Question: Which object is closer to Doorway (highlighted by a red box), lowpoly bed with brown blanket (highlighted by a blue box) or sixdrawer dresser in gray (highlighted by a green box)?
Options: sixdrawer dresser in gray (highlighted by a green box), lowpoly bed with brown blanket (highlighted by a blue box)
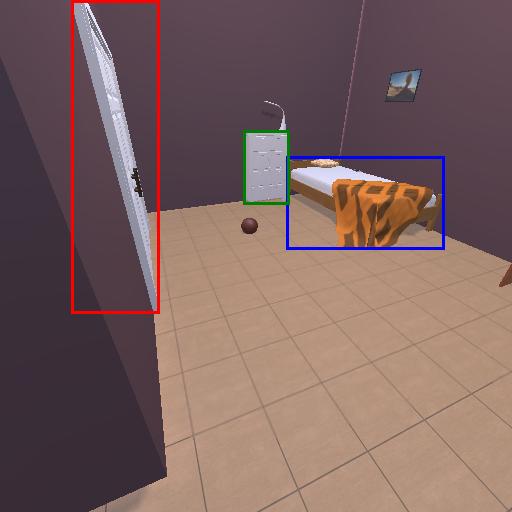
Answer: sixdrawer dresser in gray (highlighted by a green box)